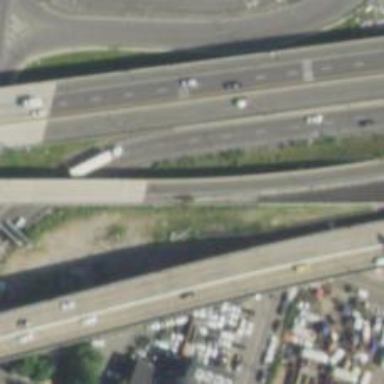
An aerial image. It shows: Motorway junction.